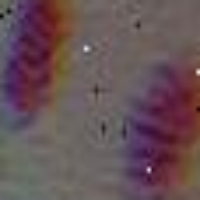
Label: anaphase